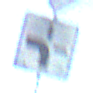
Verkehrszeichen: VerlaufVorfahrtsstrasse1
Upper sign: Vorfahrtsstrasse
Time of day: Night
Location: Outdoor (Nature)
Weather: PartlyCloudy
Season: NotSpecified
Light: Natural